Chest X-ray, AP view. Patient: 61 years old, sex F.
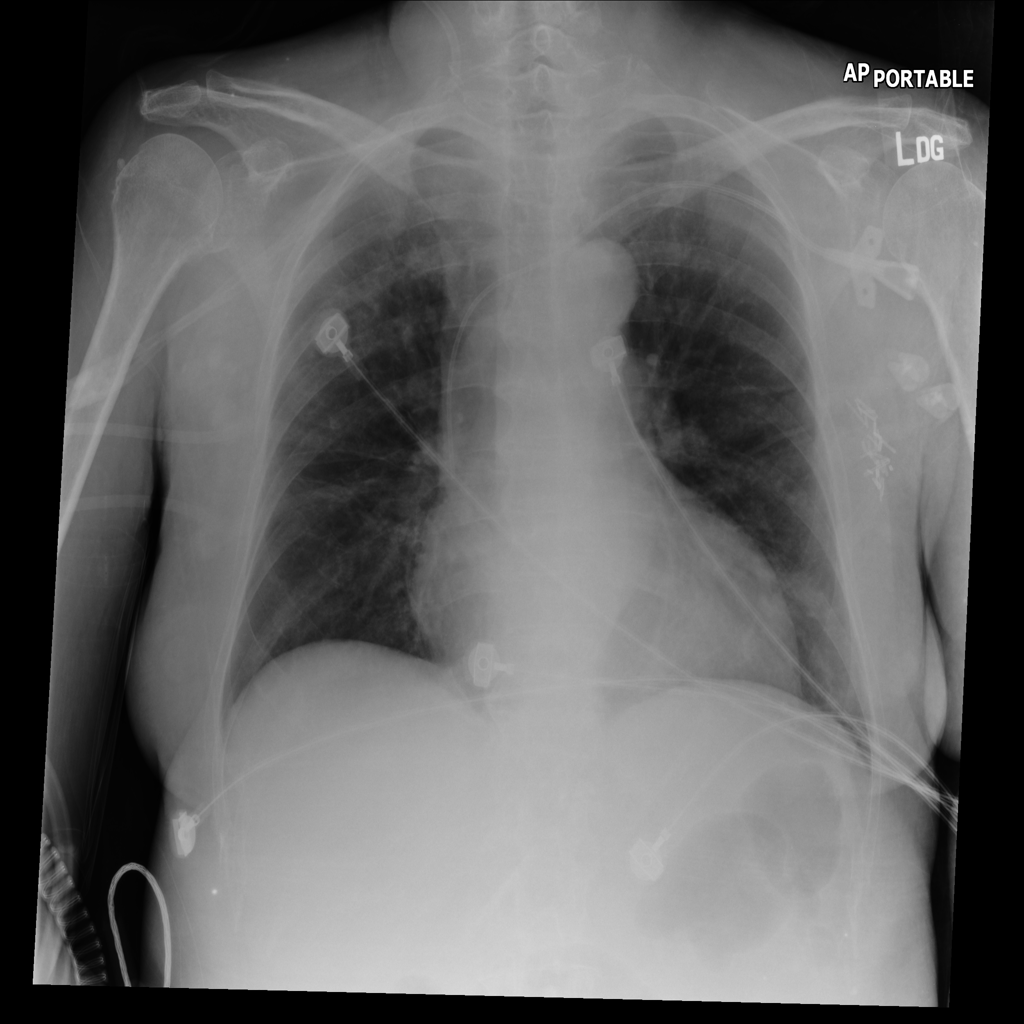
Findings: Edema, Infiltration